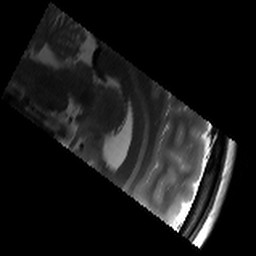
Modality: T2w
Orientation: sagittal
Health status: healthy
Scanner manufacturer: siemens
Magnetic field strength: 3 T
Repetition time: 8.02 s
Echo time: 0.08 s